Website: walmart
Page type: billing-address
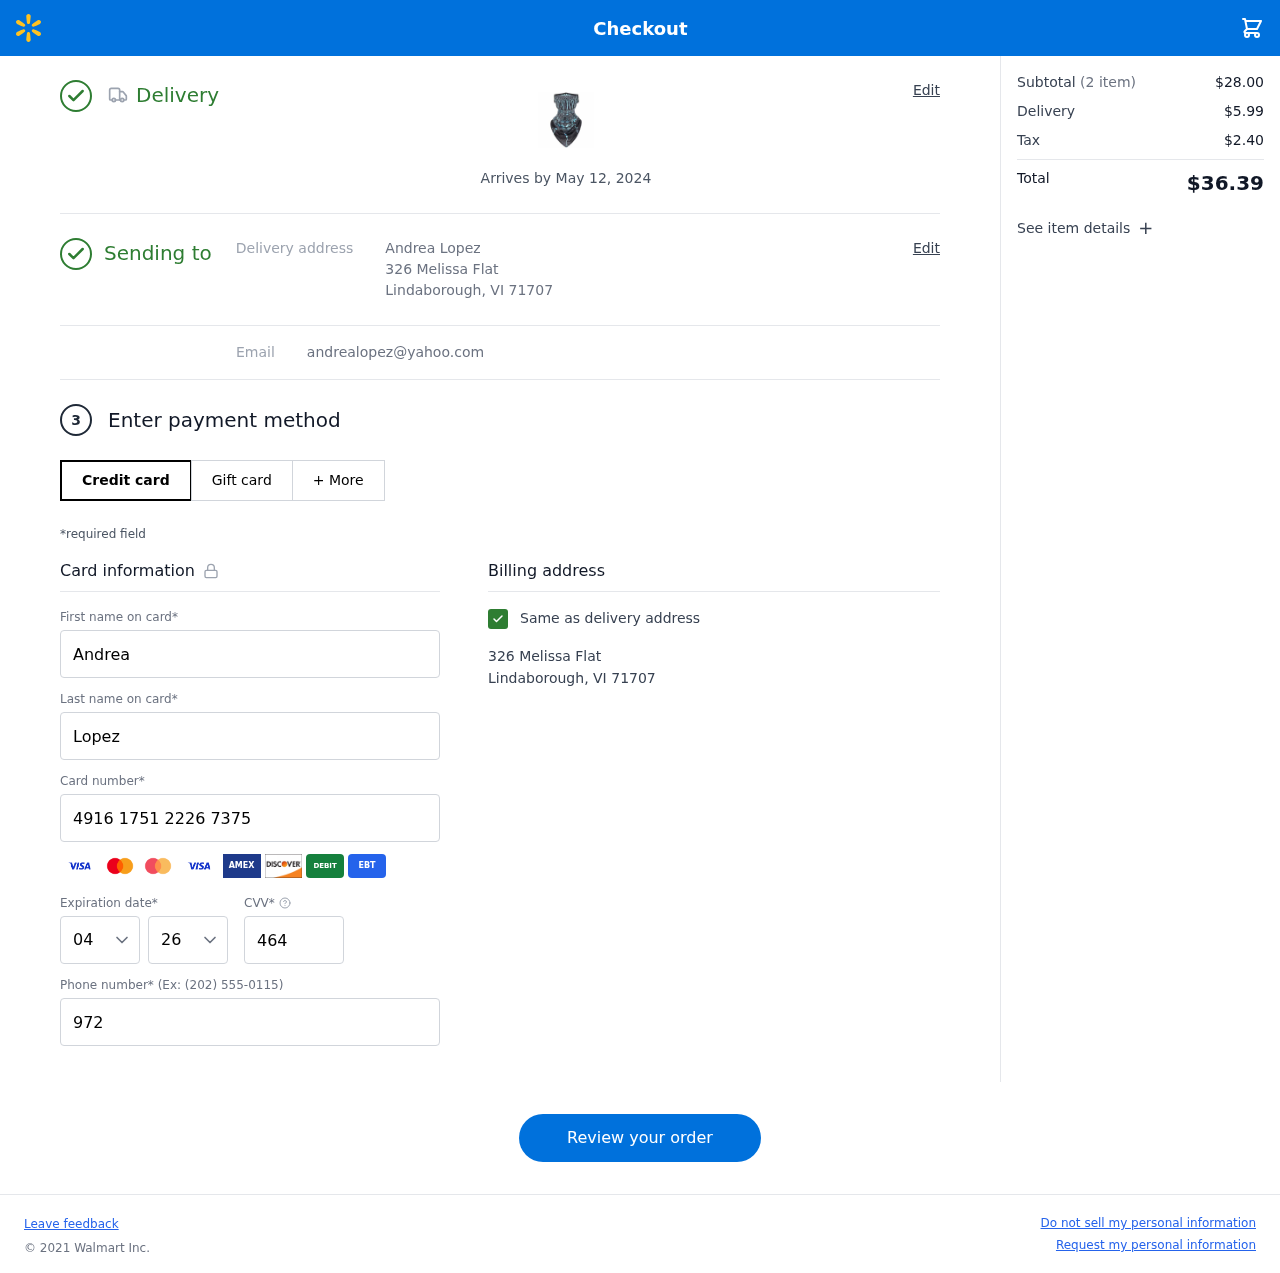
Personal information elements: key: PII_CARD_CVV
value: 464
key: PII_CARD_EXPIRY_MONTH
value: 04
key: PII_CARD_EXPIRY_YEAR
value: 26
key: PII_CARD_NUMBER
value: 4916 1751 2226 7375
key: PII_EMAIL
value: andrealopez@yahoo.com
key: PII_FIRSTNAME
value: Andrea
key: PII_FULLNAME
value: Andrea Lopez
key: PII_LASTNAME
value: Lopez
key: PII_PHONE
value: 9725454702
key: PII_STREET
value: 326 Melissa Flat
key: PII_CITY_STATE_ZIP
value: Lindaborough, VI 71707
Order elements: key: ORDER_DELIVERY_DATE
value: Arrives by May 12, 2024
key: ORDER_NUM_ITEMS
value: (2 item)
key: ORDER_SUBTOTAL
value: $28.00
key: ORDER_SHIPPING_COST
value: $5.99
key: ORDER_TAX
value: $2.40
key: ORDER_TOTAL
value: $36.39